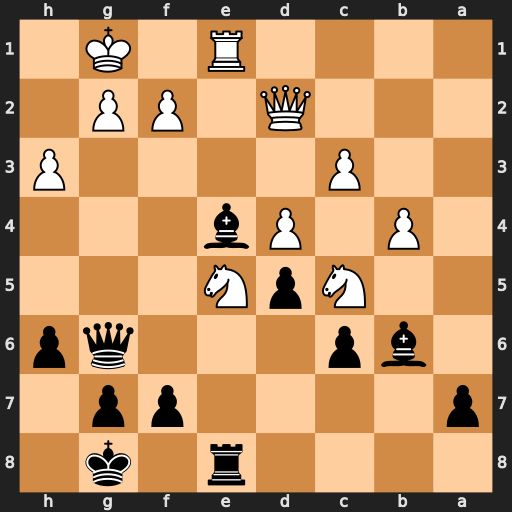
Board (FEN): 4r1k1/p4pp1/1bp3qp/2NpN3/1P1Pb3/2P4P/3Q1PP1/4R1K1
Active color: b
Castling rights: -
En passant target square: -
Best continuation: Qxg2#